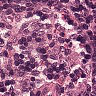
Metastatic tissue present: no